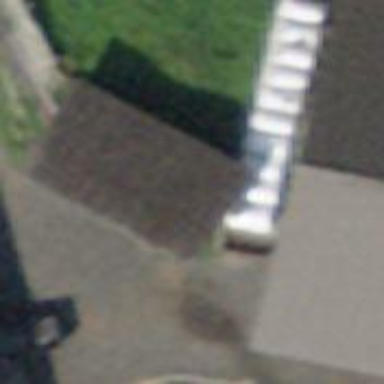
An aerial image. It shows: Barn.